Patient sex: M
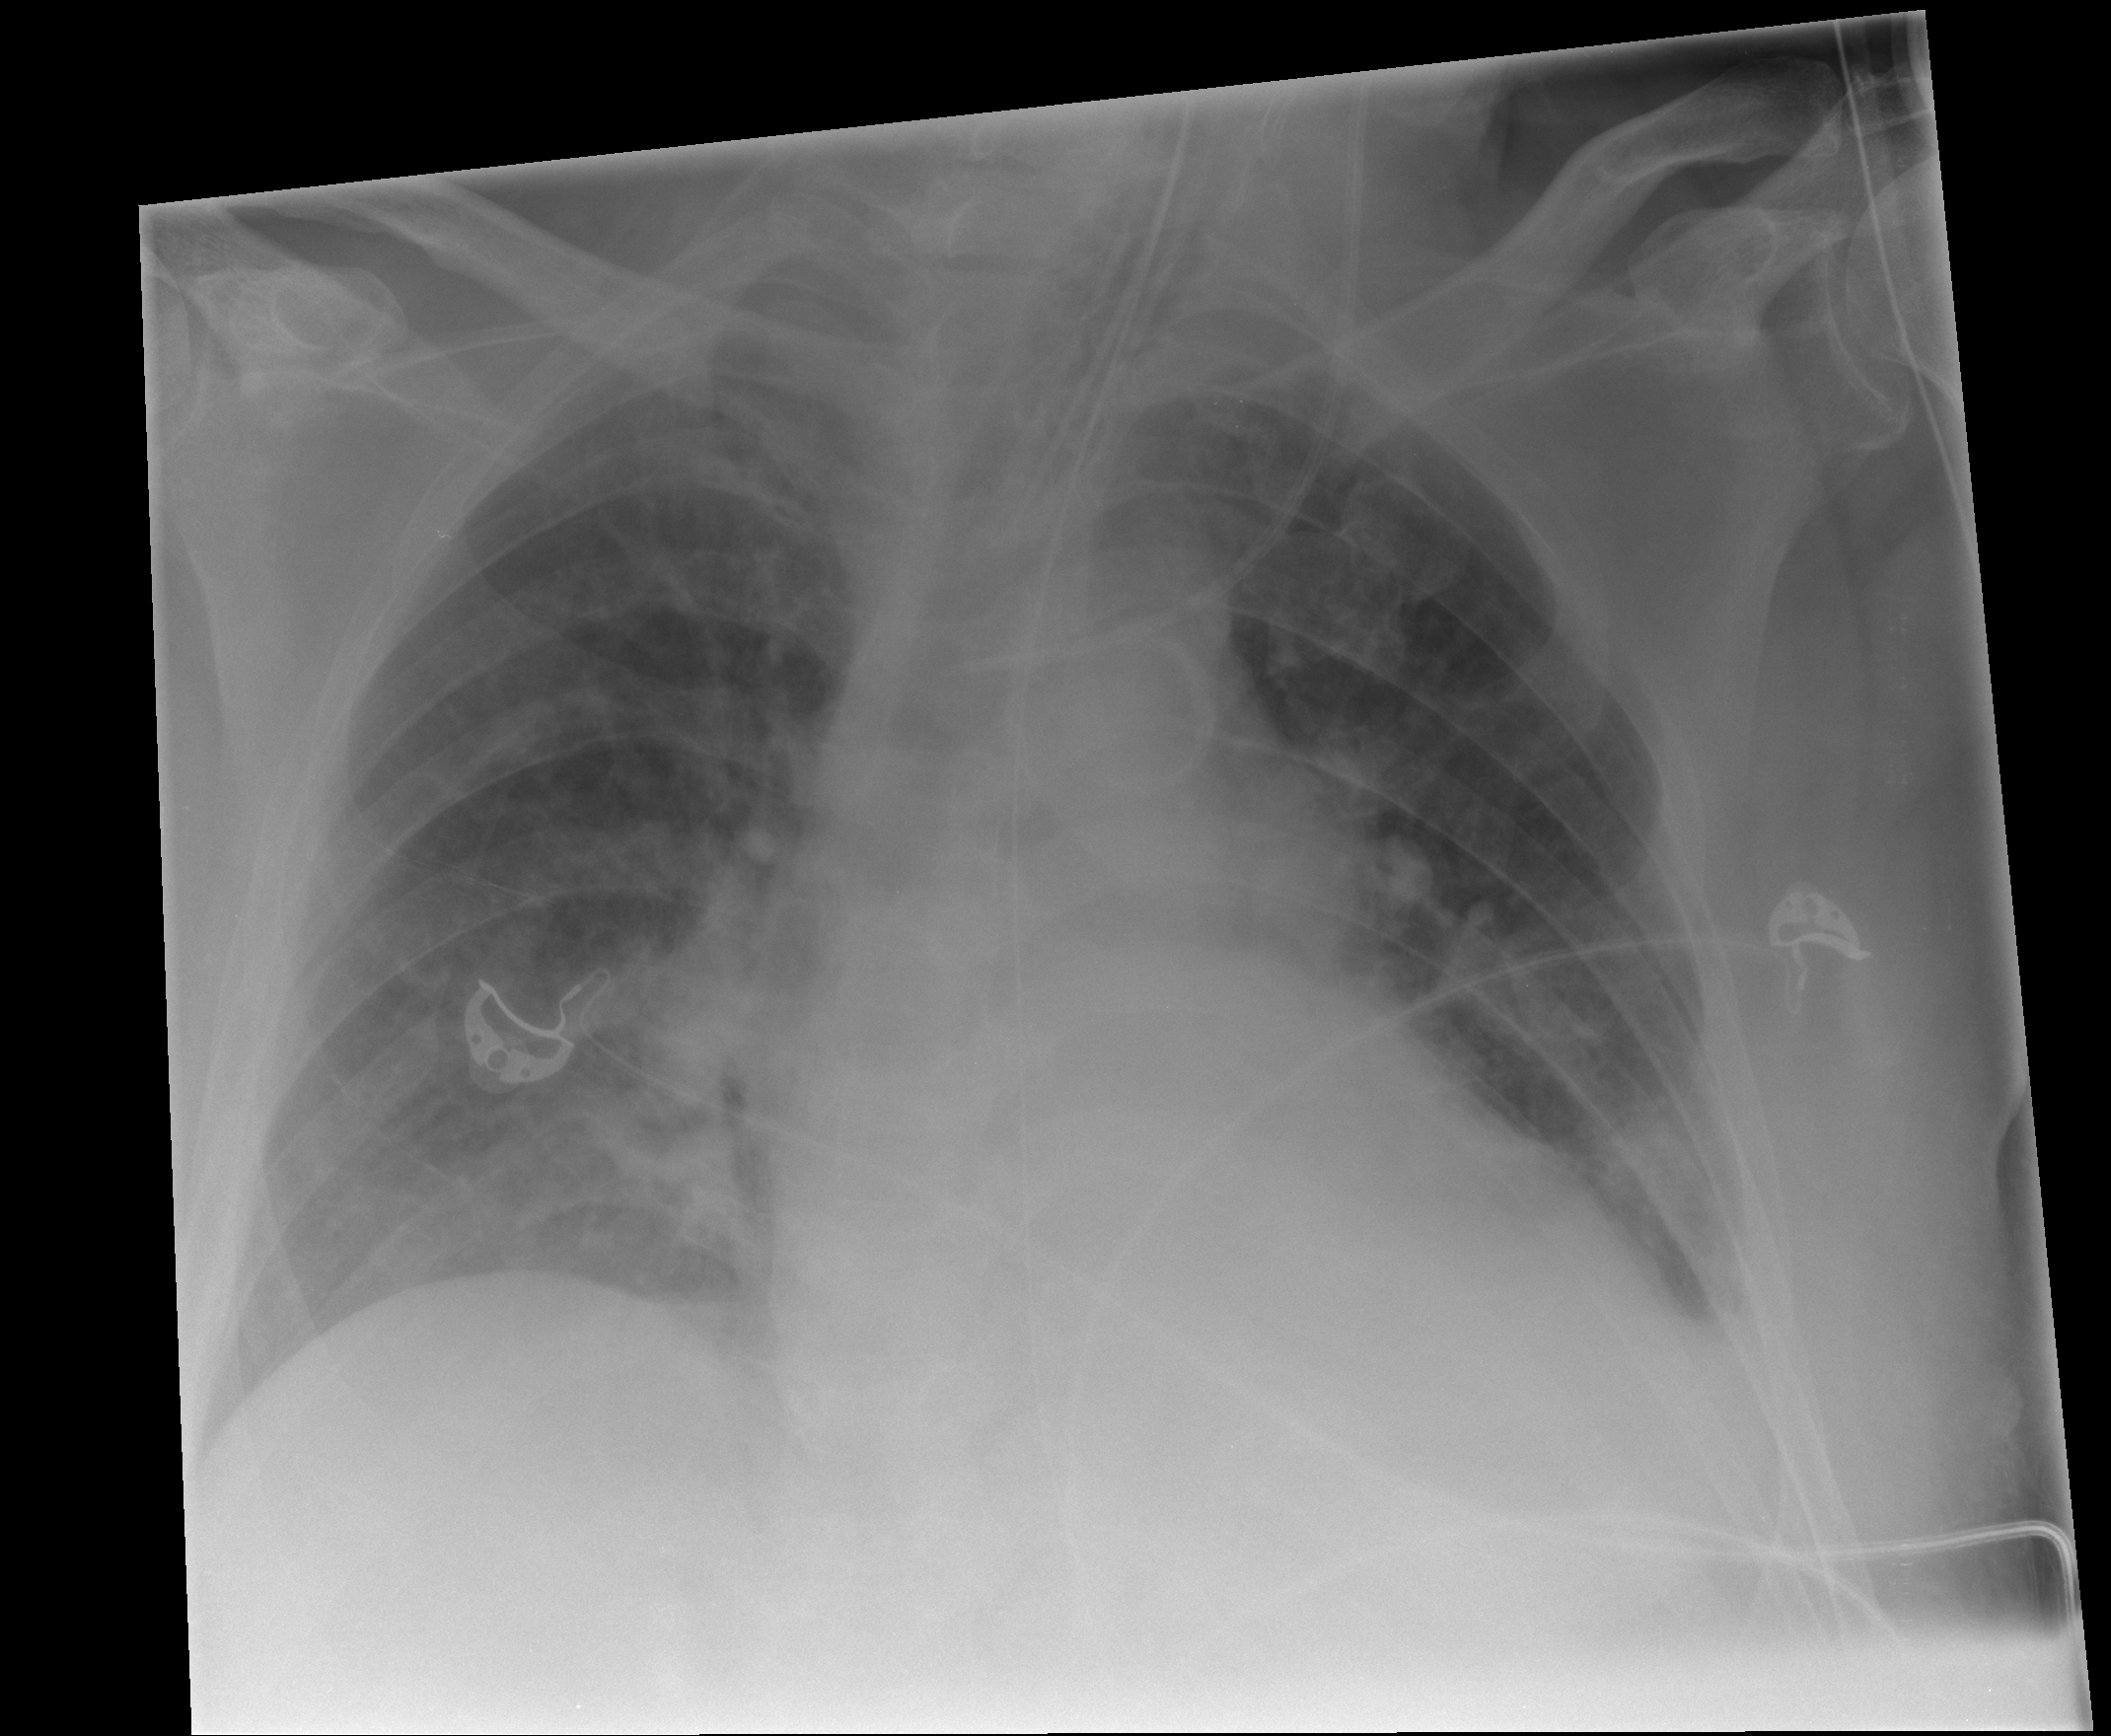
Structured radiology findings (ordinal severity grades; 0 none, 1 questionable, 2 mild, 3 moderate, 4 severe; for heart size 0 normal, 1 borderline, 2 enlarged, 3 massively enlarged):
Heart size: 2
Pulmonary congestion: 2
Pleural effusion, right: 0
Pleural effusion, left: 2
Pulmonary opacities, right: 2
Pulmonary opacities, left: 2
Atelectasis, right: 2
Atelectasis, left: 2